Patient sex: F
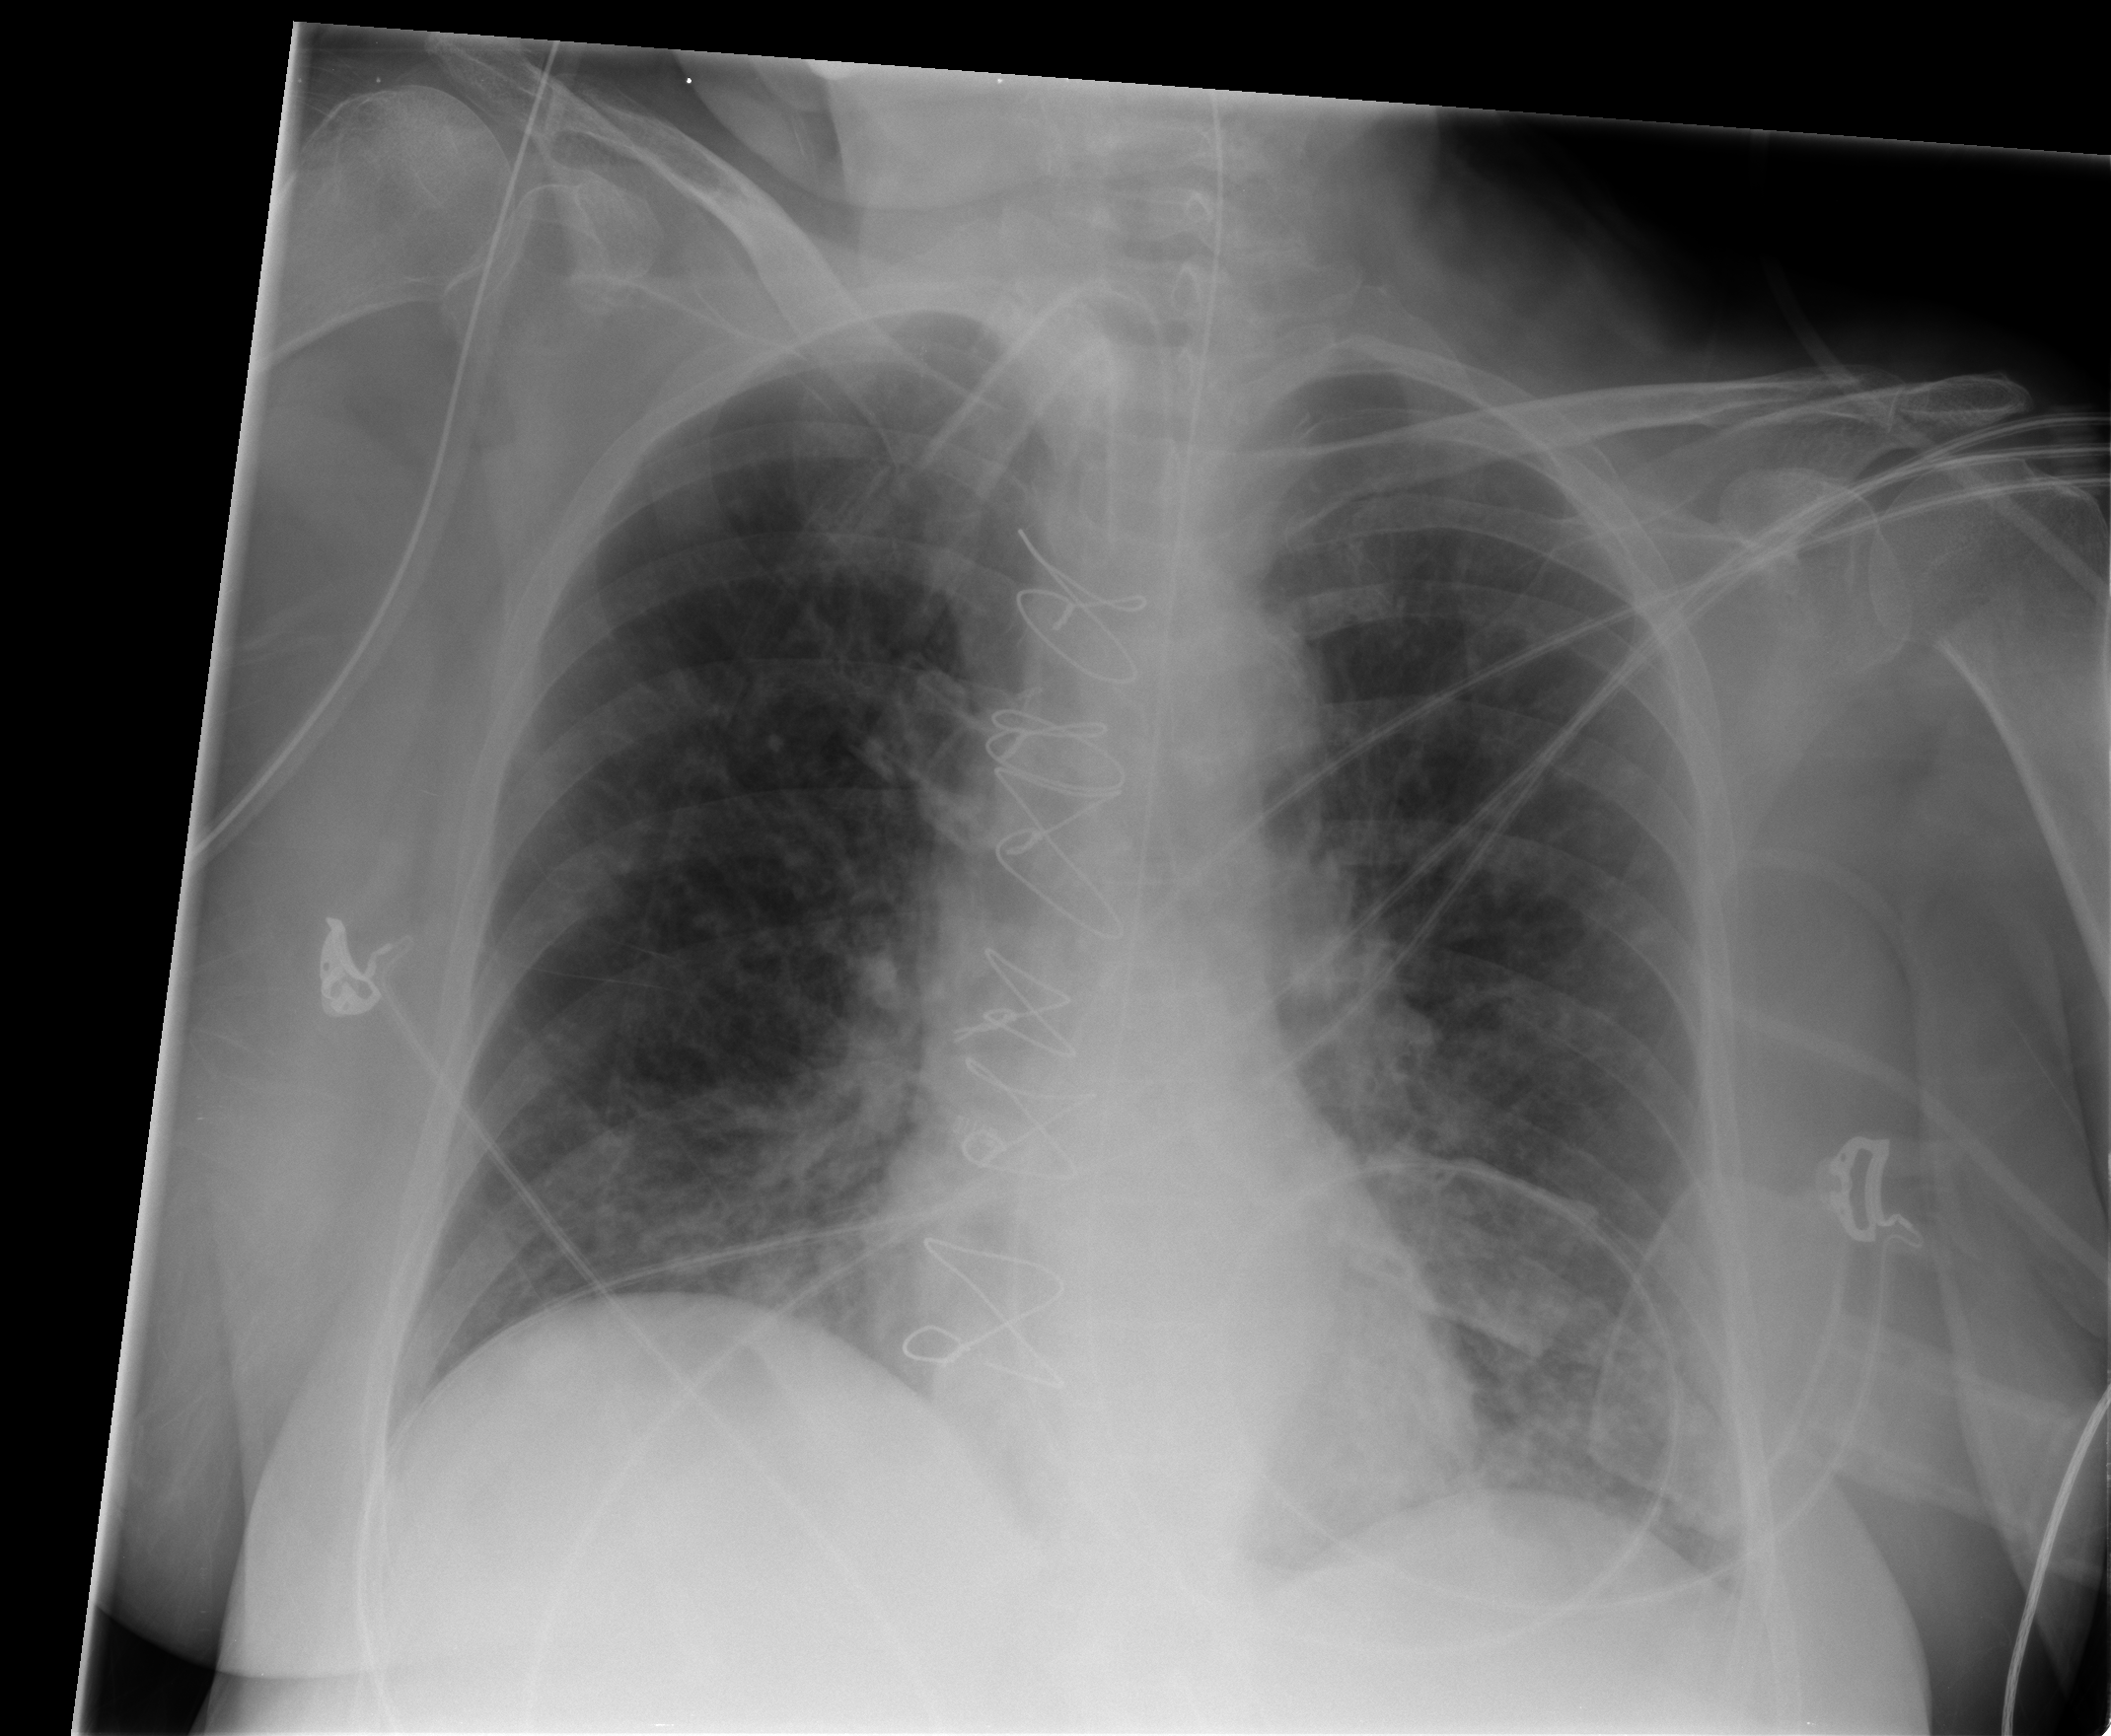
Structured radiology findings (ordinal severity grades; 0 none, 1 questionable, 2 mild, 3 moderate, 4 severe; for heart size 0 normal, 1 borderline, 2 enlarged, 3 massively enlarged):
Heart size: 0
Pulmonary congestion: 0
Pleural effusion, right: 0
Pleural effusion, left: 0
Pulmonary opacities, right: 2
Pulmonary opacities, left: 2
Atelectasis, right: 0
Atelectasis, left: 2